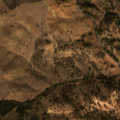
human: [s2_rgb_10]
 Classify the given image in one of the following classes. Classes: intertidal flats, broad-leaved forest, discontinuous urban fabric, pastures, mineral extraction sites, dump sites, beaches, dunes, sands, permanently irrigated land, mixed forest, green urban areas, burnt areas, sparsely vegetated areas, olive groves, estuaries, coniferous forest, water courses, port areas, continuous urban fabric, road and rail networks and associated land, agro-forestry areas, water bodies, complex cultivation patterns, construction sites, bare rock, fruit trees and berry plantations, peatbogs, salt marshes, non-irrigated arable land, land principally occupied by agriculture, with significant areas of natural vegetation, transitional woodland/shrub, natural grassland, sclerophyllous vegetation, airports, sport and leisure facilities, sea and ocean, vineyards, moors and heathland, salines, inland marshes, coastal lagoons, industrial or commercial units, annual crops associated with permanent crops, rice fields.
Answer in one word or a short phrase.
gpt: non-irrigated arable land, pastures, annual crops associated with permanent crops, agro-forestry areas, broad-leaved forest, transitional woodland/shrub